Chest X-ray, PA view. Patient: 44 years old, sex F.
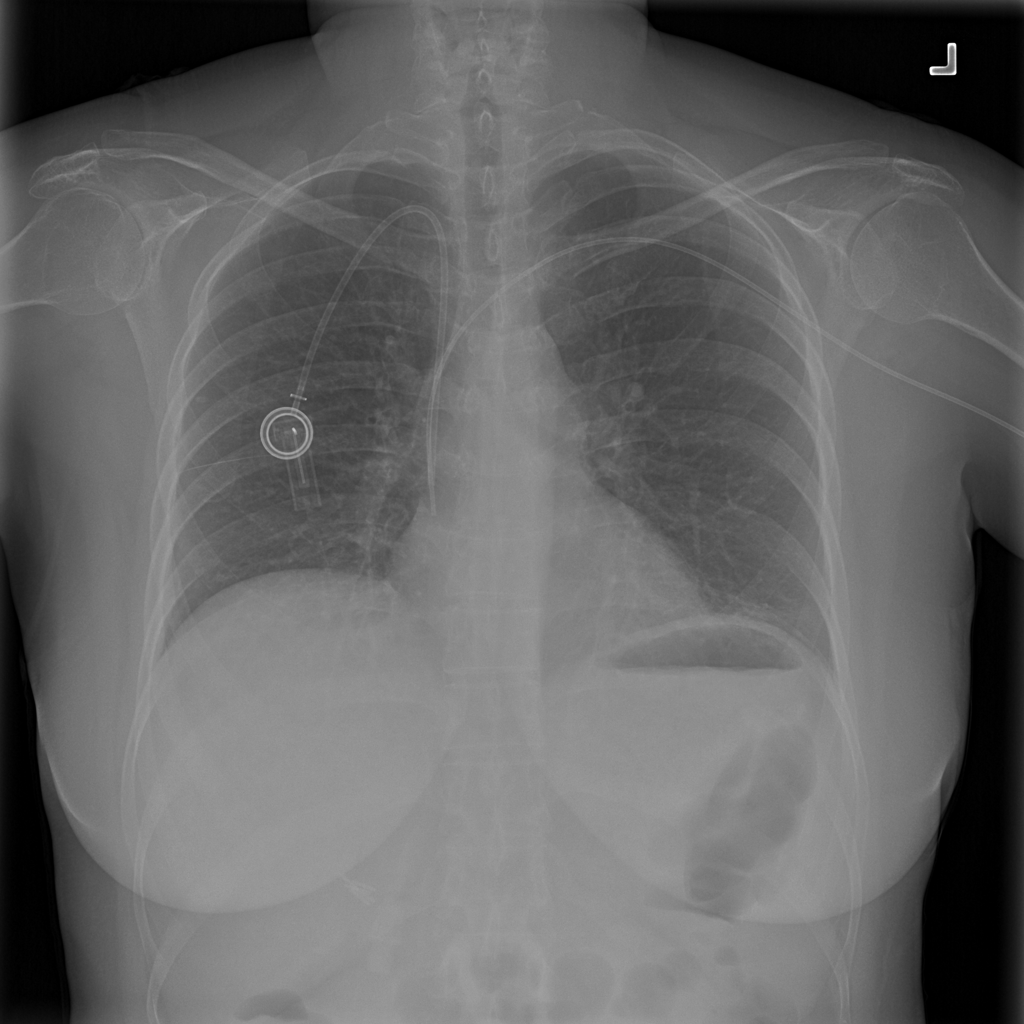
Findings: Infiltration